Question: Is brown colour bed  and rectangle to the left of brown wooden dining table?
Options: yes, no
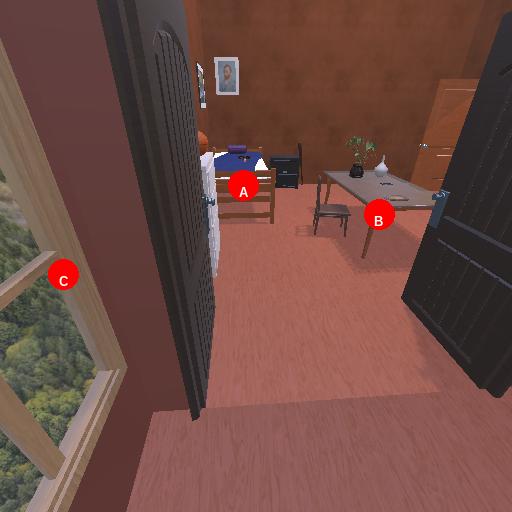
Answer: yes